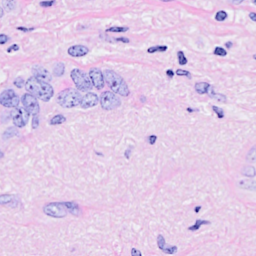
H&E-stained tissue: Breast